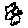
Label: bird